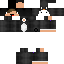
A male human skin with dark skin, wearing brown short hair dressed in a blue hoodie and black pants, featuring a closed mouth.